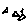
Label: triangle